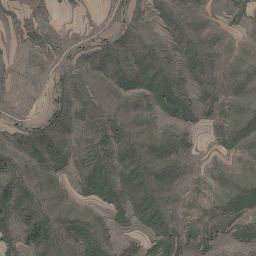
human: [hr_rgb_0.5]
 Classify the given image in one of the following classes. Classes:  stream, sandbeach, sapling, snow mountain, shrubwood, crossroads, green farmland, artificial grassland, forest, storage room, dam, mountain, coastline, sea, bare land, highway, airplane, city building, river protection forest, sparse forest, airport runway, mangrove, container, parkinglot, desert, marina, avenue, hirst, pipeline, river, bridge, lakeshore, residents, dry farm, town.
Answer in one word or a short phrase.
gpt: mountain